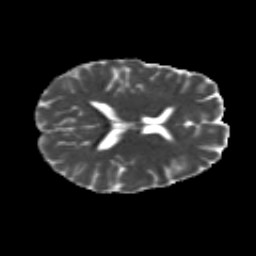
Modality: MD
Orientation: axial
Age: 23
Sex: female
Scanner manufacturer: siemens
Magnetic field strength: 3 T
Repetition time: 8.8 s
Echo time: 0.085 s